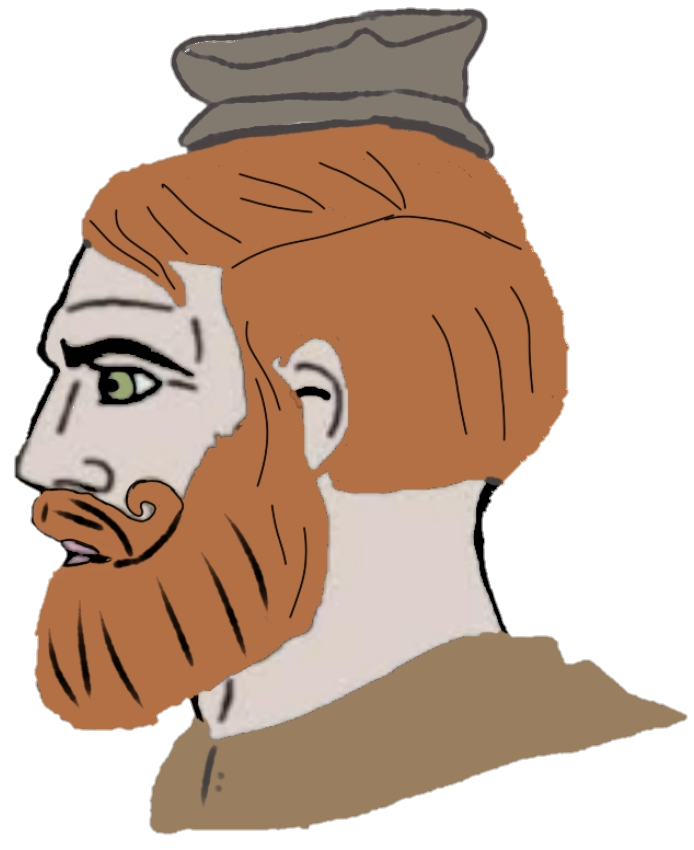
Label: 4_Yes_Chad